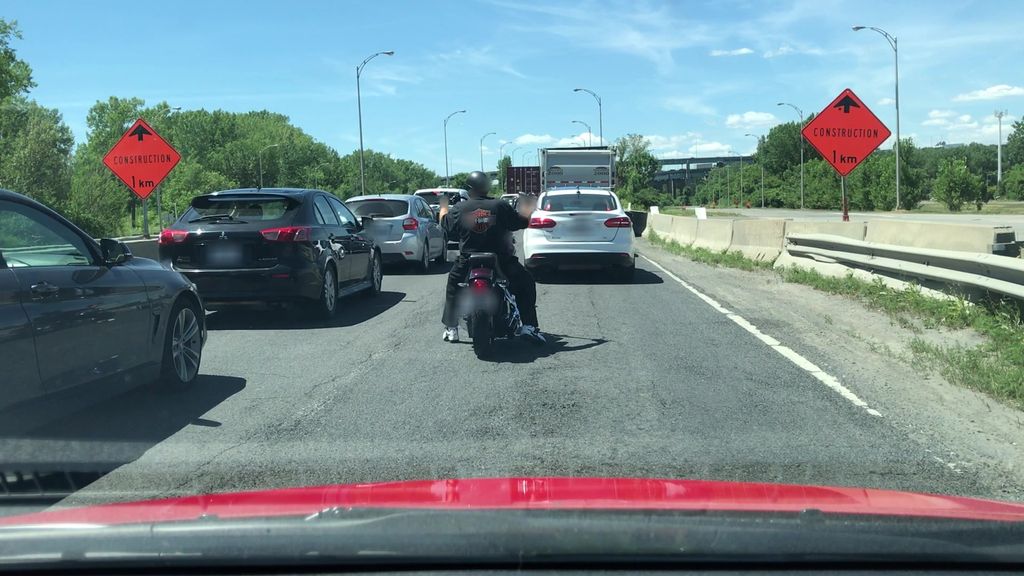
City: montreal